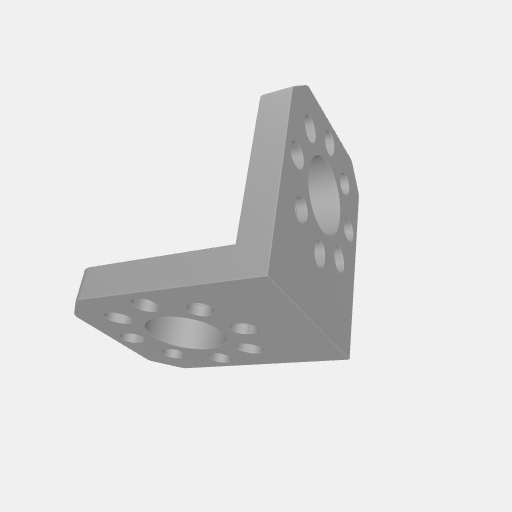
Part: AnglePatternMount